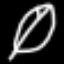
Label: leaf